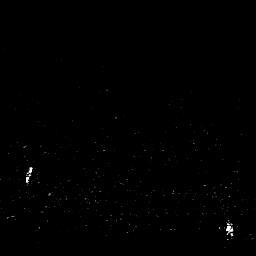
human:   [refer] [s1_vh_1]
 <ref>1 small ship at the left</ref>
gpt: <box>[[8, 64, 14, 71, 0]]</box>